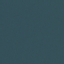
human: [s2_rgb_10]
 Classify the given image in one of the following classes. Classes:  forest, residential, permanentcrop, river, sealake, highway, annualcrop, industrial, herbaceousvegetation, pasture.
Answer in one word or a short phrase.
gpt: SeaLake